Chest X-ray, AP view. Patient: 39 years old, sex M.
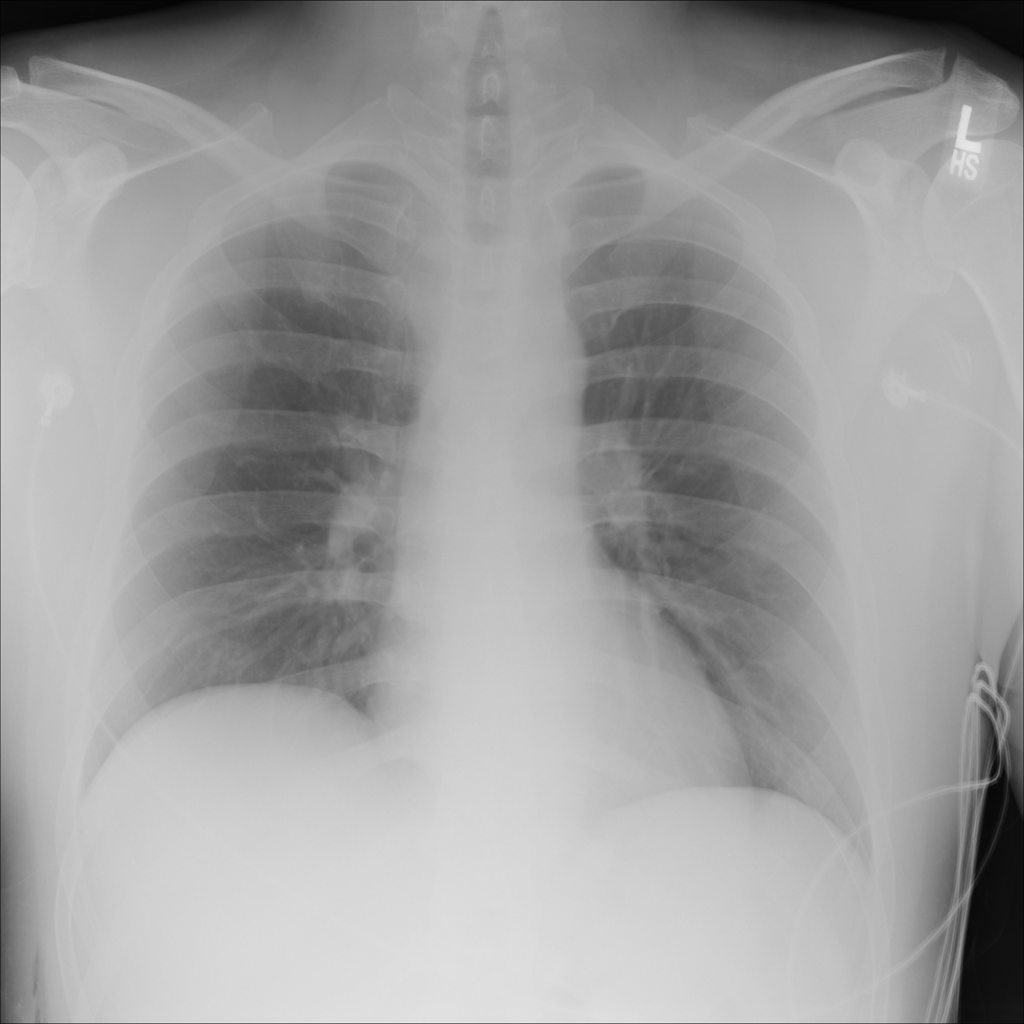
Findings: No Finding